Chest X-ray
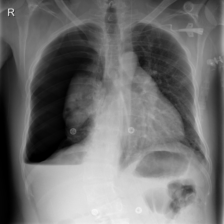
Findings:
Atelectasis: positive
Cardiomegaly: negative
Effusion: negative
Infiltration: negative
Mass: negative
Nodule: negative
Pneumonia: negative
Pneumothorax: negative
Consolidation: negative
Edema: negative
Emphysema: negative
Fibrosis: negative
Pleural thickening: negative
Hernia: negative